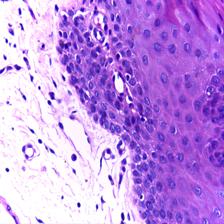
Diagnosis: Normal